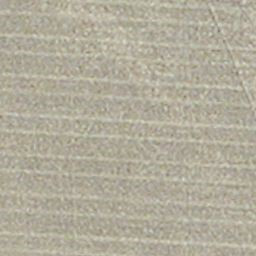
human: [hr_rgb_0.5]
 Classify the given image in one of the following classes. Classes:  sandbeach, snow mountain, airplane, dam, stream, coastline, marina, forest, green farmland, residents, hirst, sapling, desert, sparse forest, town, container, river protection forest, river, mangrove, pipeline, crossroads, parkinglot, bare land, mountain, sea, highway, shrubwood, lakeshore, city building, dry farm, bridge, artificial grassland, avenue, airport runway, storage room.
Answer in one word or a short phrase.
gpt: dry farm